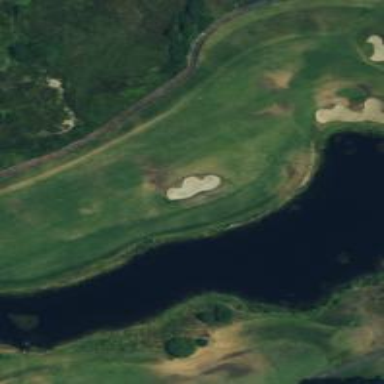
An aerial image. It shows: View of golf hole.